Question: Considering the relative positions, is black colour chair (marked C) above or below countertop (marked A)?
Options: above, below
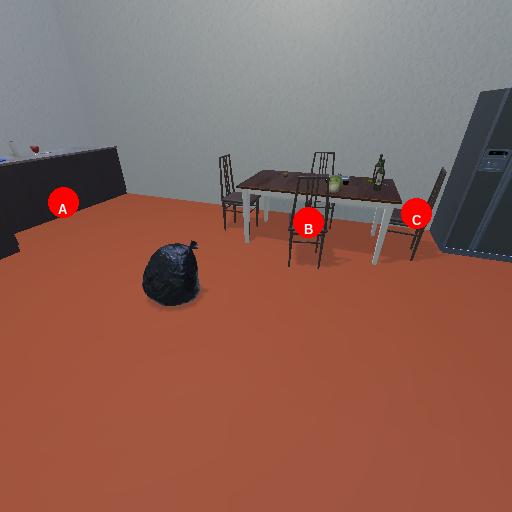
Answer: above